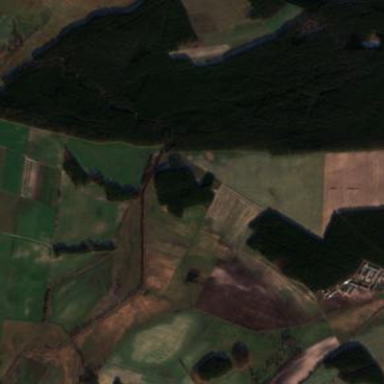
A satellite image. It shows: Picturesque farmland scene.